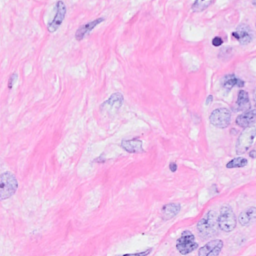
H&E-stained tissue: Breast